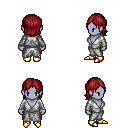
a pixel art fantasy rpg character, female body template, dark elf, purple skin, white robe, red pants, brunette long bangs hairstyle, gold boots, four views (front, back, left, right), 2x2 character sprite sheet, small pixel art, hard edges, no anti-aliasing